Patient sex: F
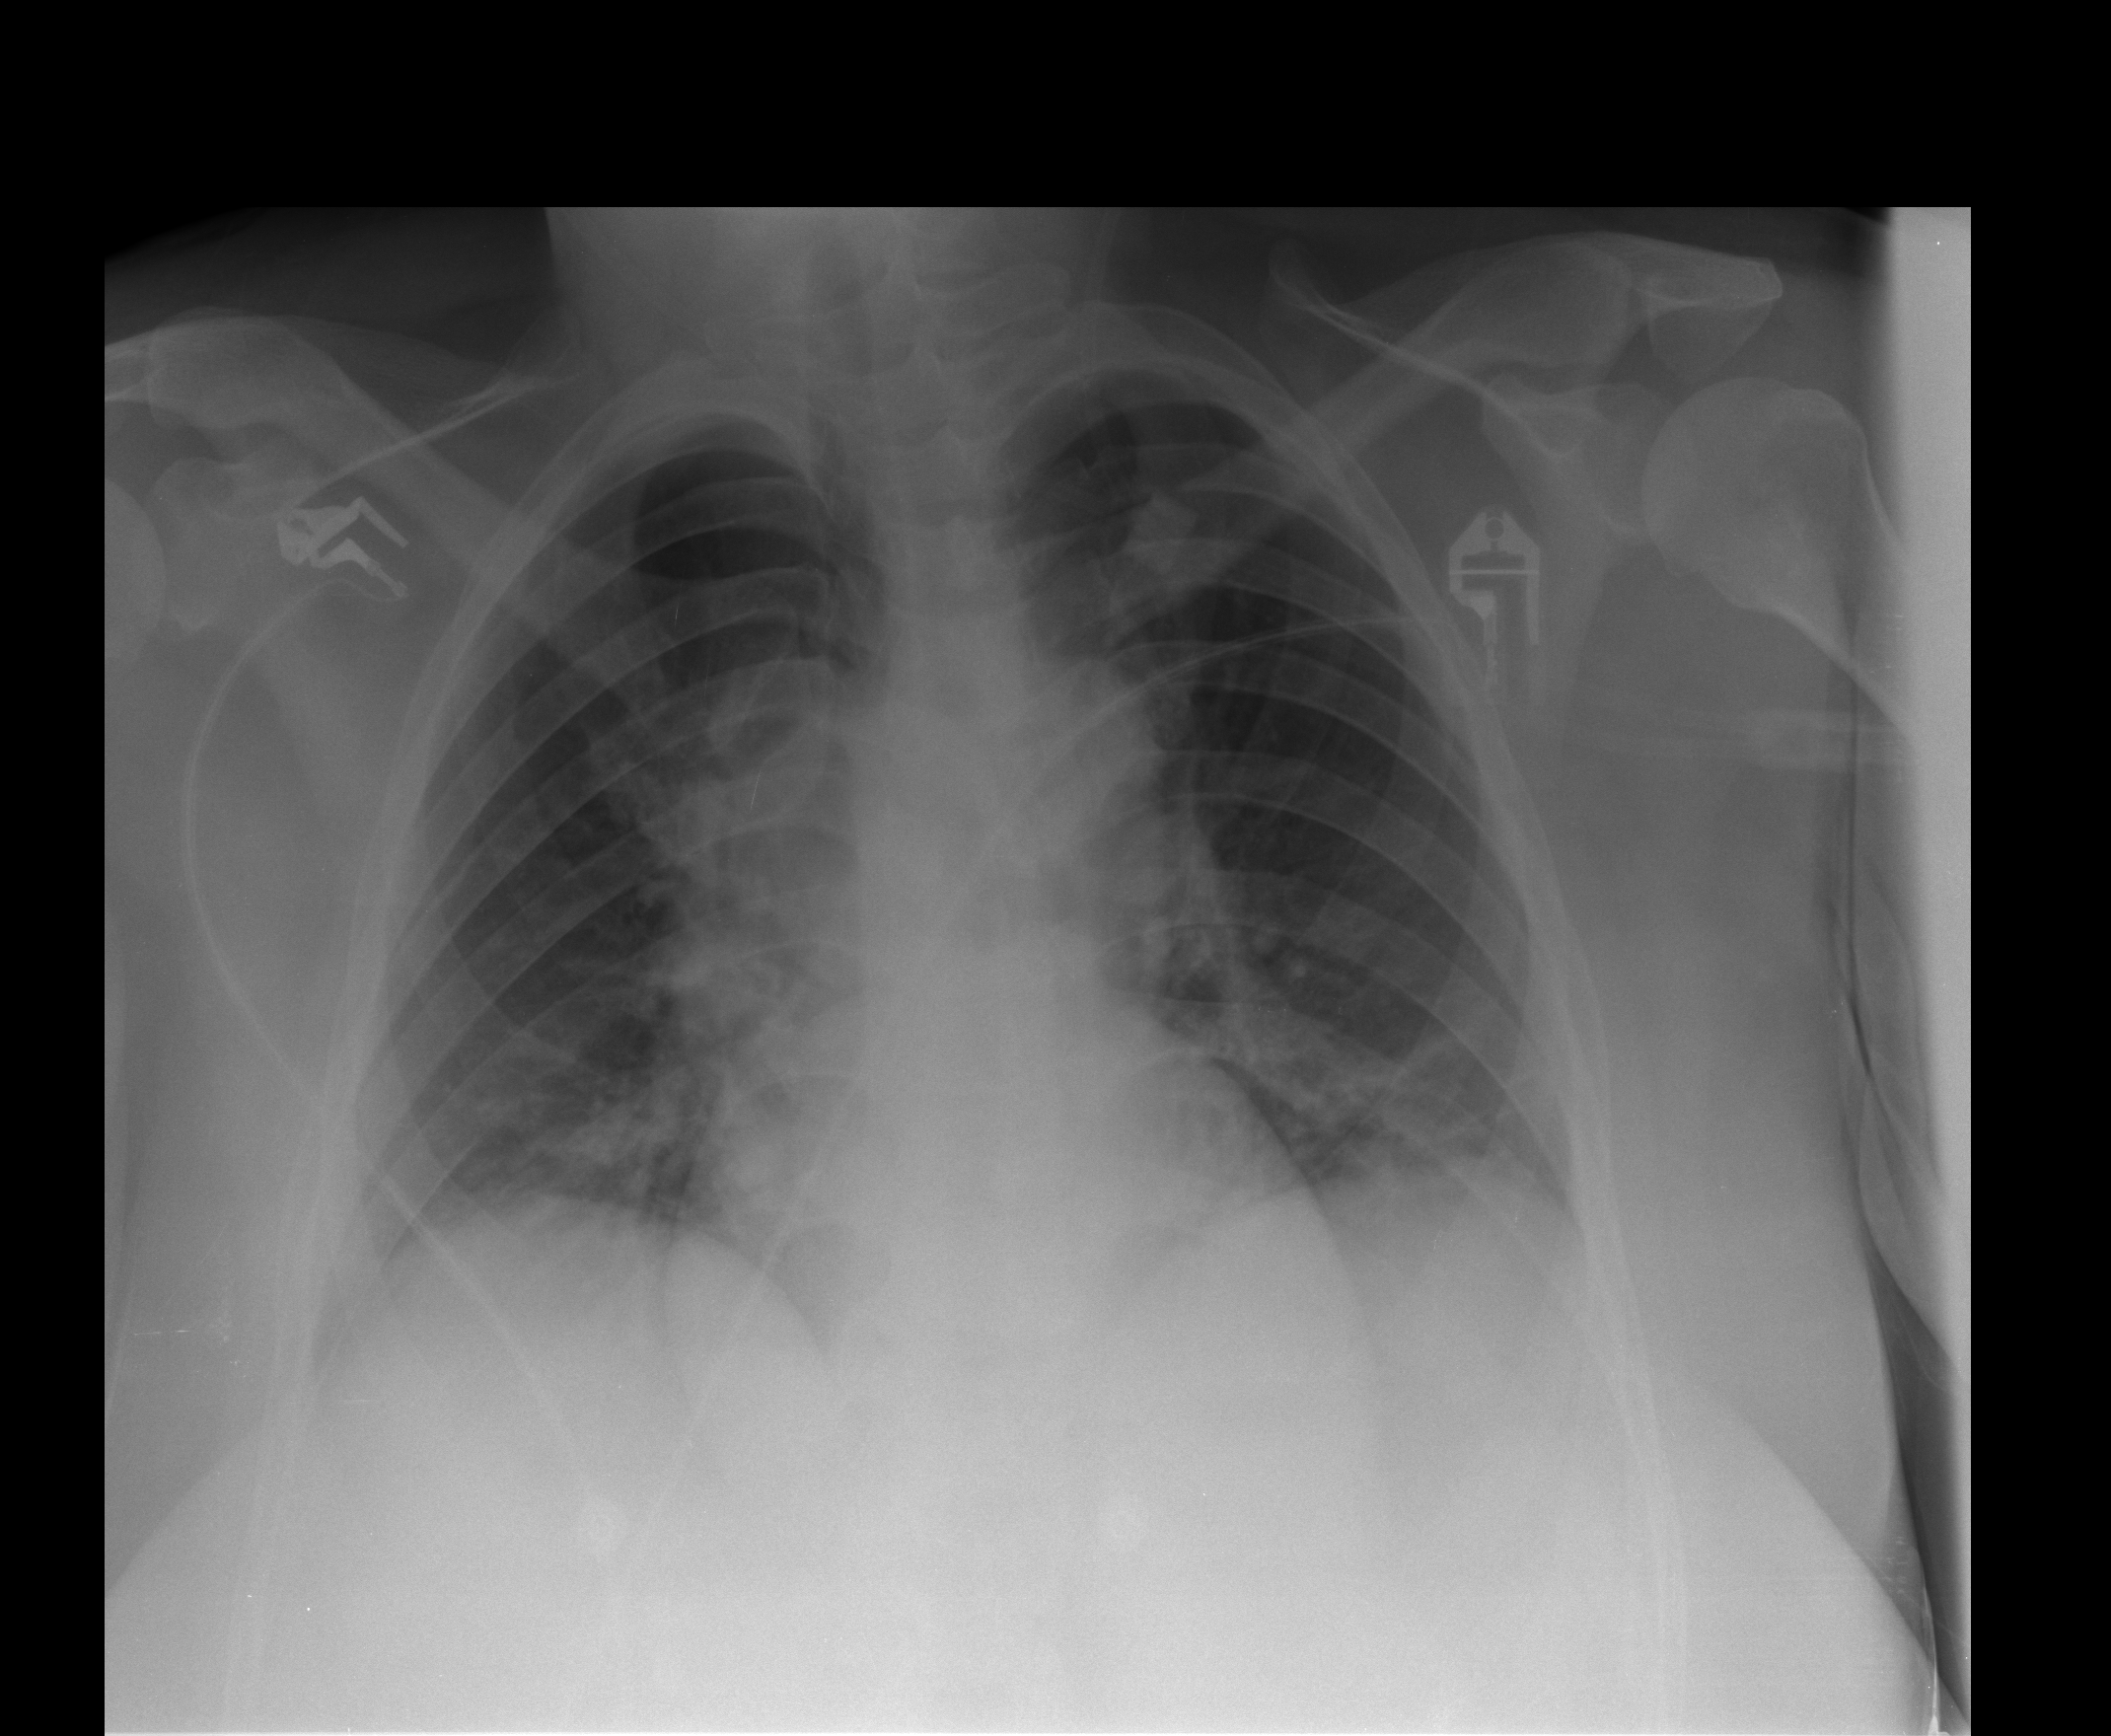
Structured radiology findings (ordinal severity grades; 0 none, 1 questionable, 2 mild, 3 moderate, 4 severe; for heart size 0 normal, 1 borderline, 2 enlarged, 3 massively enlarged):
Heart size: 0
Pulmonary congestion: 2
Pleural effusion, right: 2
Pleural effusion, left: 1
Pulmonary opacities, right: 0
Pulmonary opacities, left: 0
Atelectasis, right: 2
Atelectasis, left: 2